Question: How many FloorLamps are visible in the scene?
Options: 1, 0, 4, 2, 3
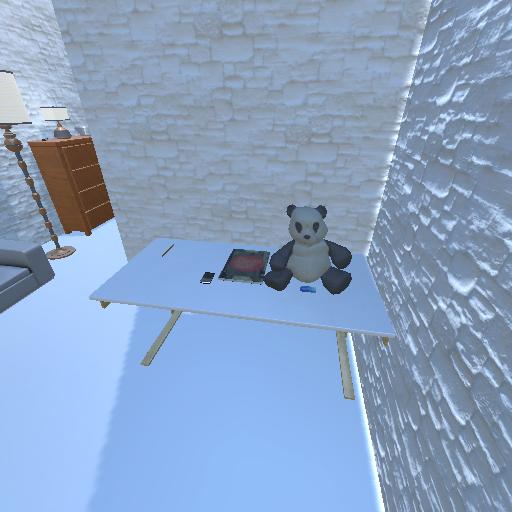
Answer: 1